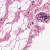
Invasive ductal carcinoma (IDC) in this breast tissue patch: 0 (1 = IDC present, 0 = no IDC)